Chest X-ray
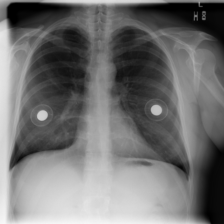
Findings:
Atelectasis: negative
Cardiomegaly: negative
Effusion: negative
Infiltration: negative
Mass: negative
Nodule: negative
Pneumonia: negative
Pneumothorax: negative
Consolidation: negative
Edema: negative
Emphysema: negative
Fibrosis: negative
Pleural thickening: negative
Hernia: negative